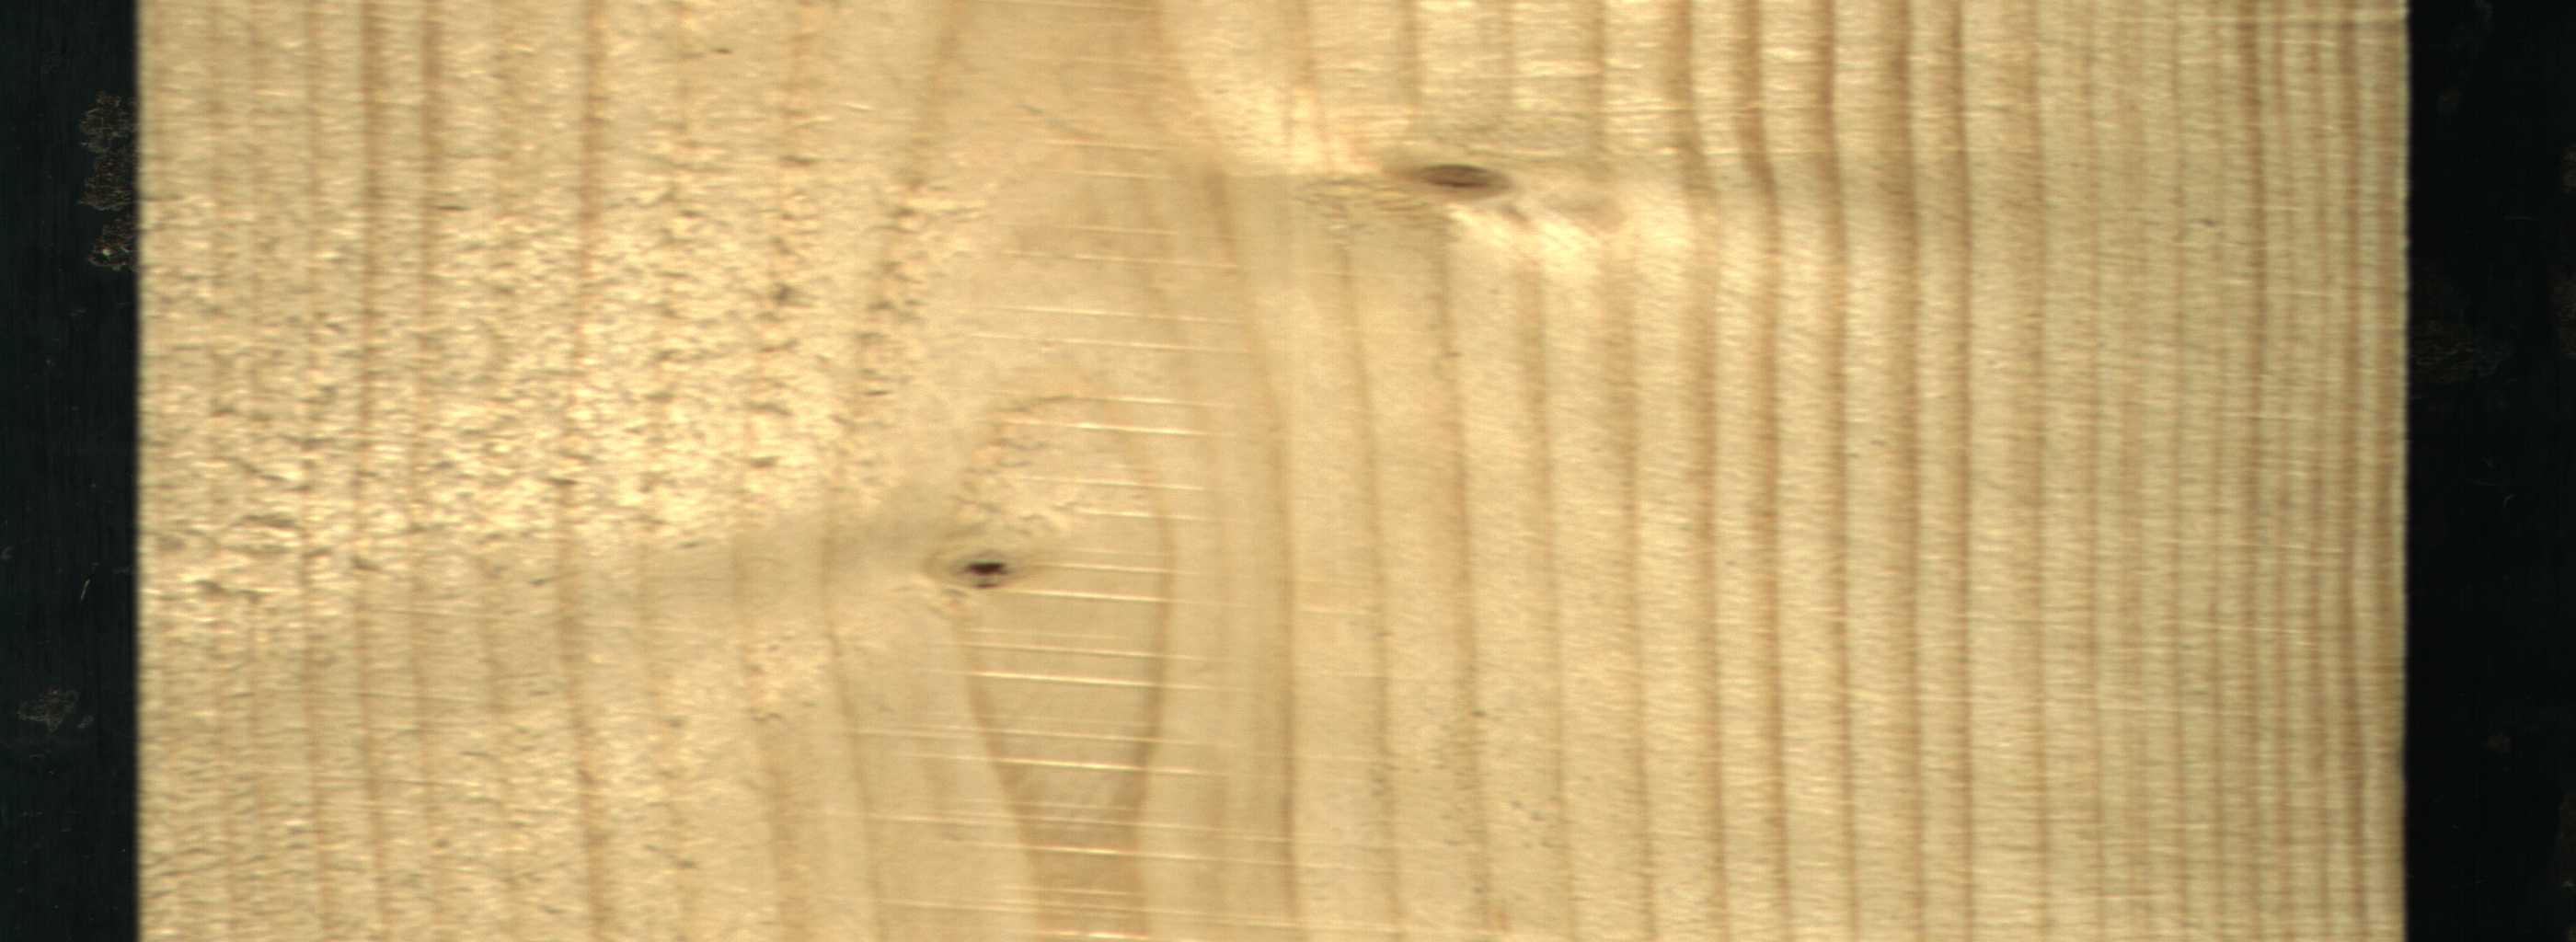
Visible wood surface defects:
Live_Knot
Live_Knot